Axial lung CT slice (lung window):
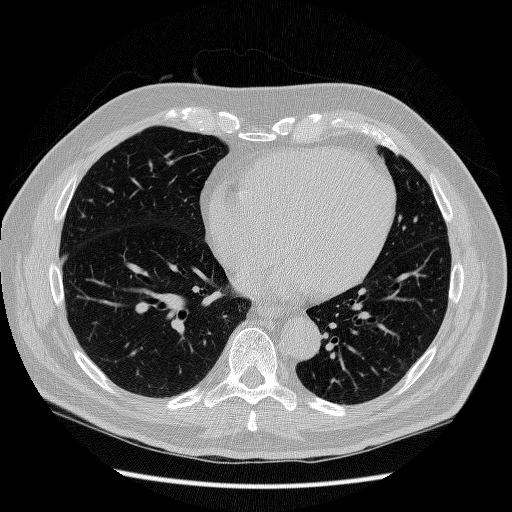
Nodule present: no